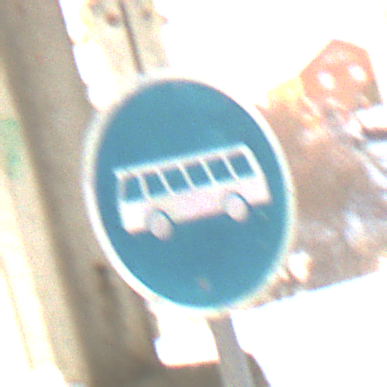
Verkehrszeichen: Busssonderstreifen
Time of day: MorningAfternoon
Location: Roofed (Suburban)
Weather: PartlyCloudy
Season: Winter
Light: Natural